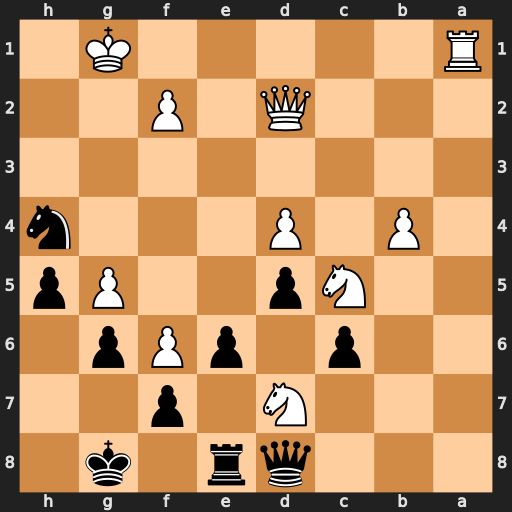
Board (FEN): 3qr1k1/3N1p2/2p1pPp1/2Np2Pp/1P1P3n/8/3Q1P2/R5K1
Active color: b
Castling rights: -
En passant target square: -
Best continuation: Nf3+ Kg2 Nxd2